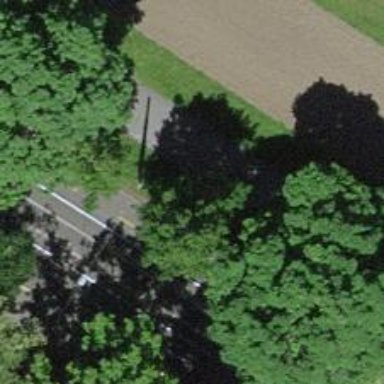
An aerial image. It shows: Tree-lined avenue.